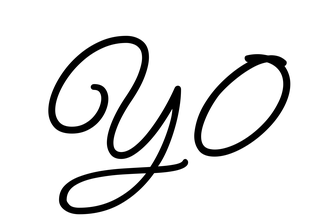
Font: MeowScript-Regular